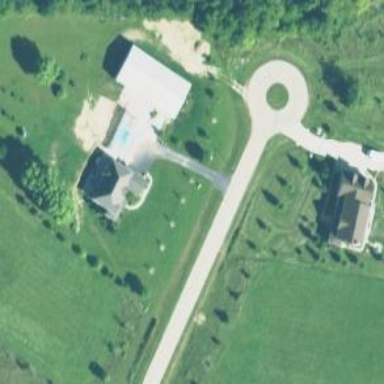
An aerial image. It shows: Driveway.